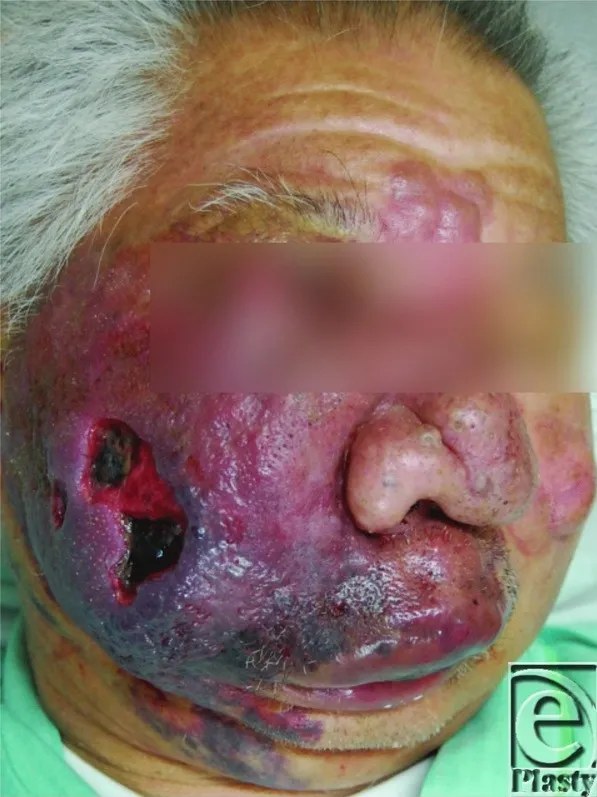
Bleeding from the ulcer on the center of the port-wine stain on the cheek temporarily stopped.
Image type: medical_photograph (skin_photograph)